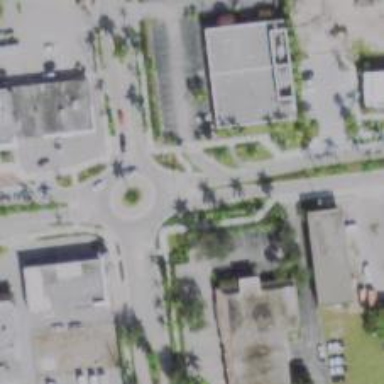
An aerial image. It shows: Footway that serves as traffic island.